Field crop: maize
Growth stage: 1
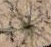
Species: salsola